Question: In Git I have made a bunch of changes to my master branch, and I also have created a tag called 'BeforeDynamicCasts'. I wish to temporarily switch to 'BeforeDynamicCasts', and then revert back to my master branch.. How can I do this?

I can do switch/checkout to the tag, but not sure how to get back to the master branch afterwards. Is this the correct way to do it? Last time I did this I was not able to get back to my original master branch.
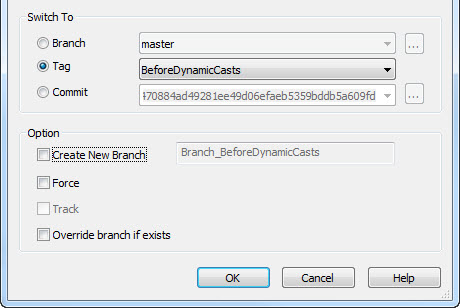
Answer: - - -